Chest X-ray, PA view. Patient: 32 years old, sex M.
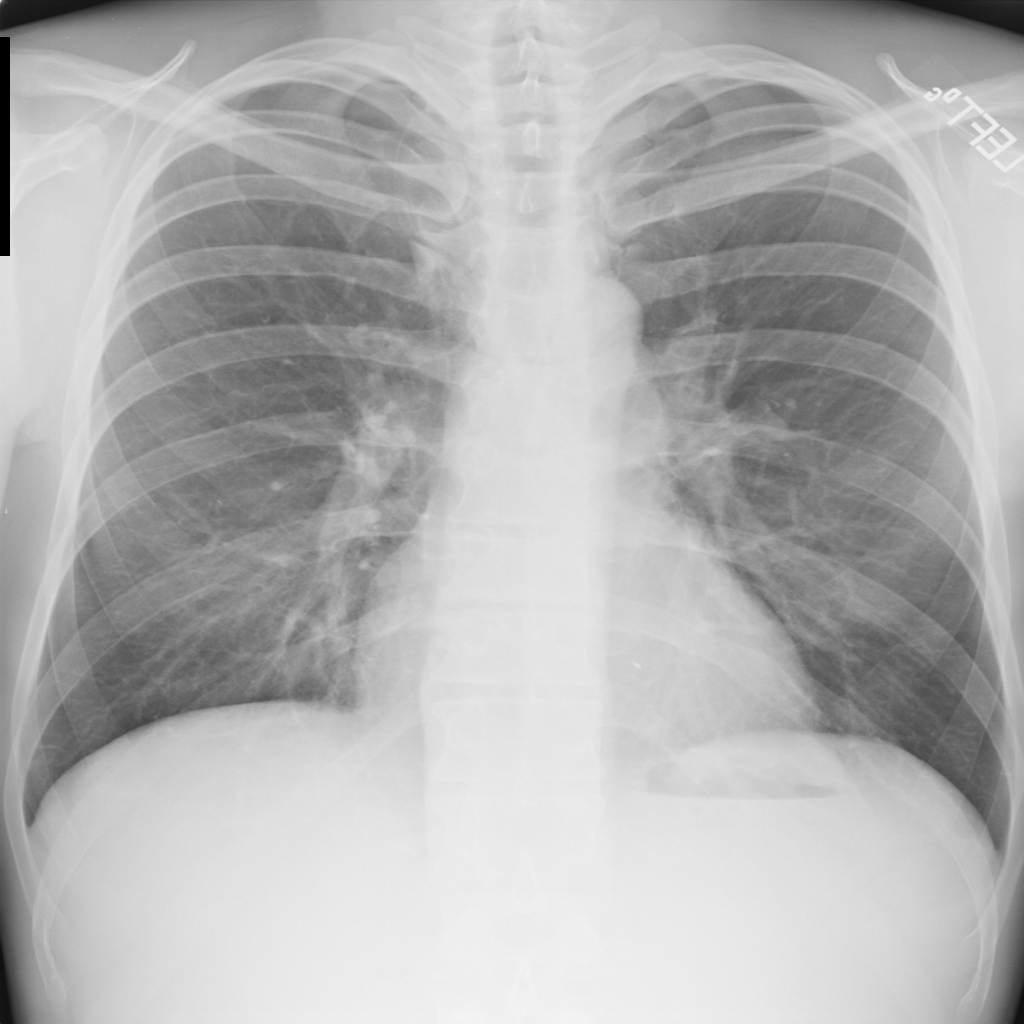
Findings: No Finding